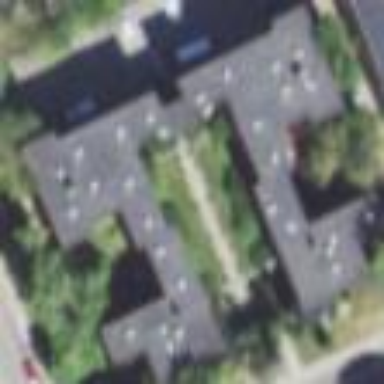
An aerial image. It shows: Hotel building.